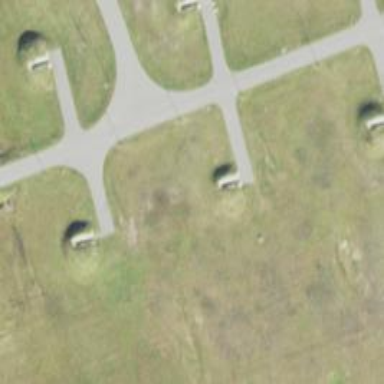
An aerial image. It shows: Military bunker for protection and defense.